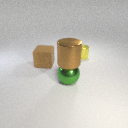
large brown metal cylinder above large green metal sphere